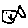
Label: fish